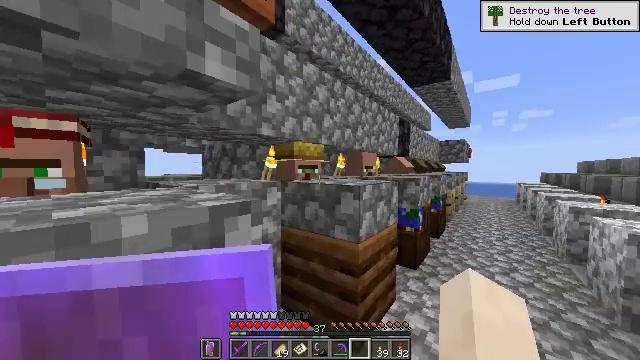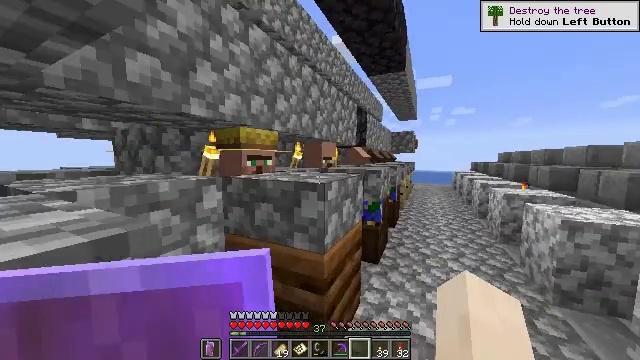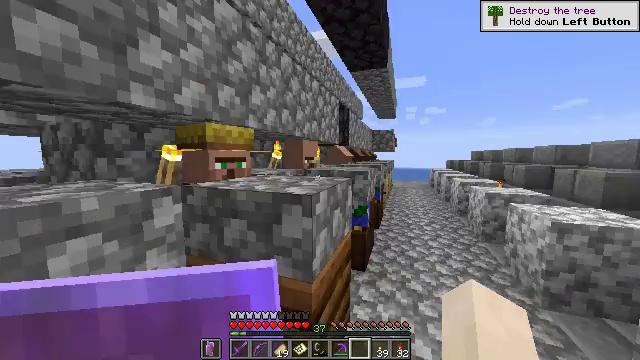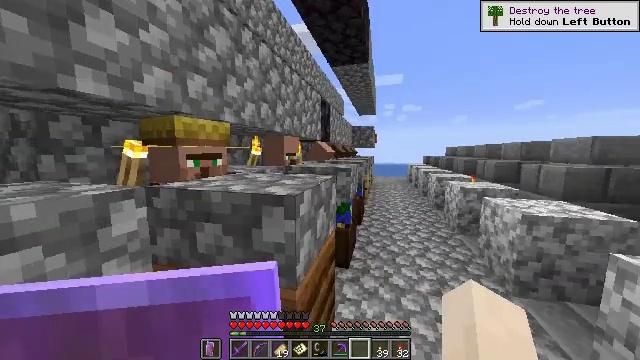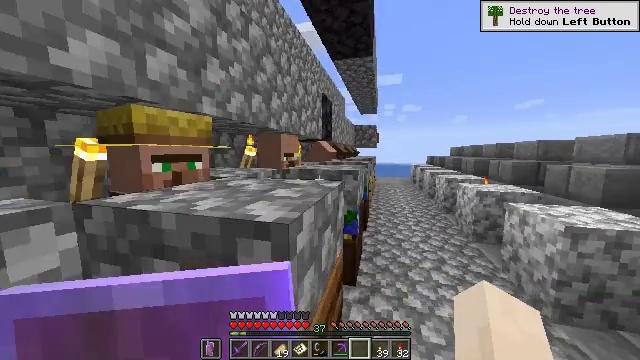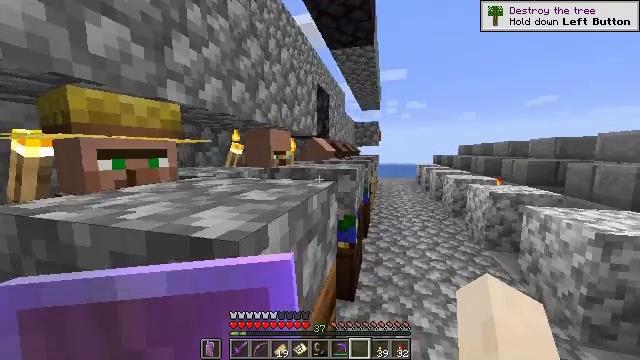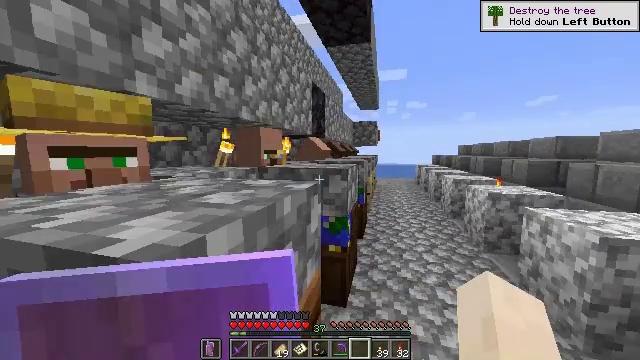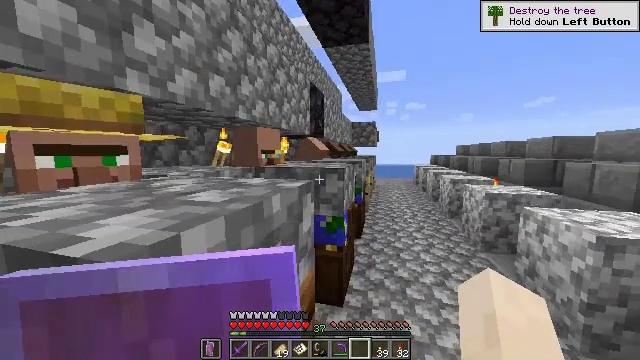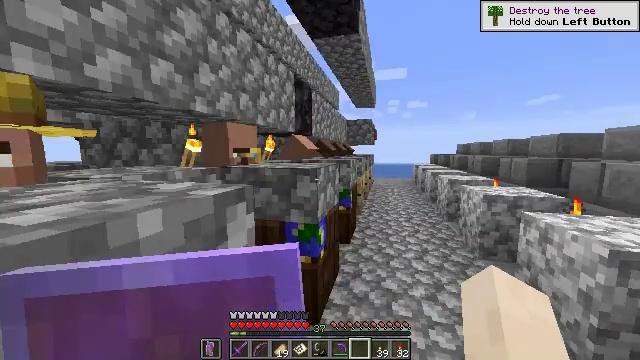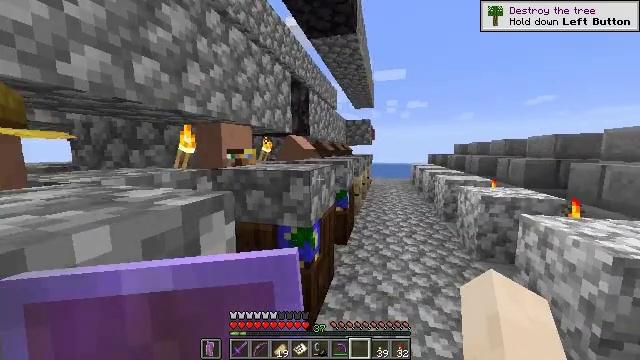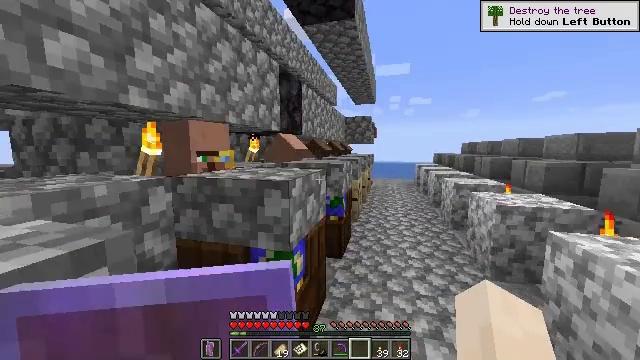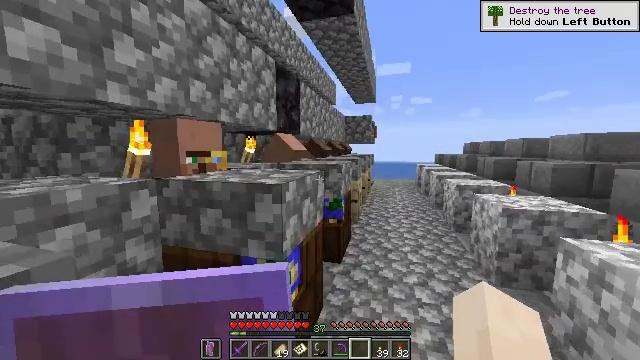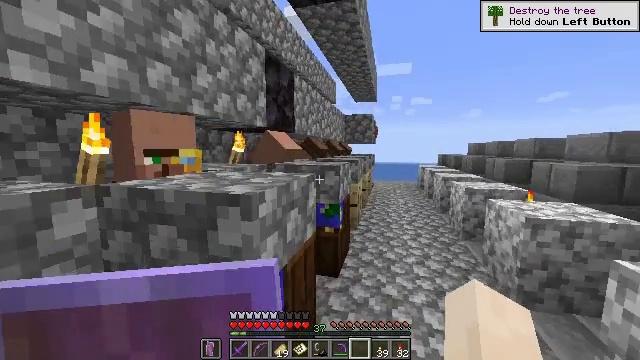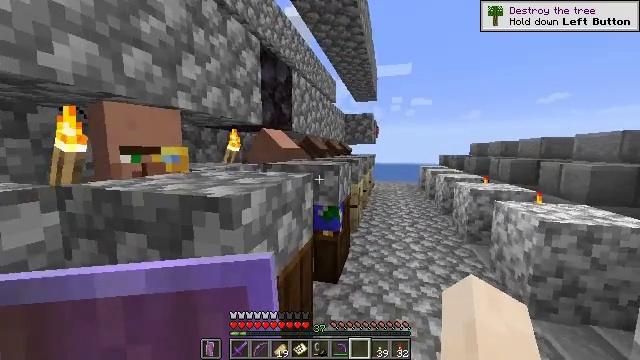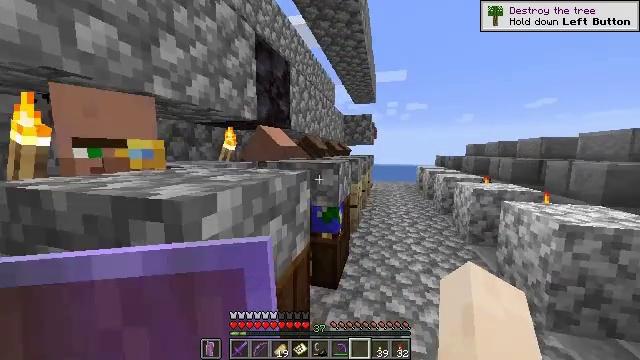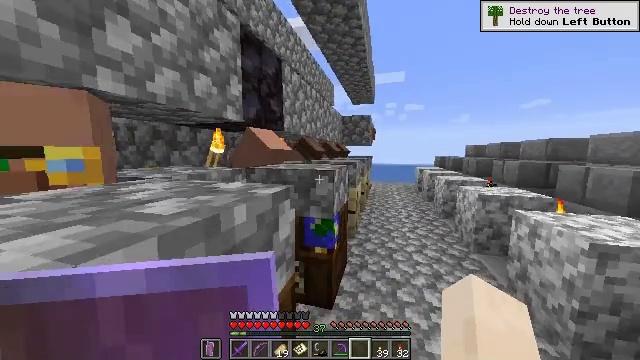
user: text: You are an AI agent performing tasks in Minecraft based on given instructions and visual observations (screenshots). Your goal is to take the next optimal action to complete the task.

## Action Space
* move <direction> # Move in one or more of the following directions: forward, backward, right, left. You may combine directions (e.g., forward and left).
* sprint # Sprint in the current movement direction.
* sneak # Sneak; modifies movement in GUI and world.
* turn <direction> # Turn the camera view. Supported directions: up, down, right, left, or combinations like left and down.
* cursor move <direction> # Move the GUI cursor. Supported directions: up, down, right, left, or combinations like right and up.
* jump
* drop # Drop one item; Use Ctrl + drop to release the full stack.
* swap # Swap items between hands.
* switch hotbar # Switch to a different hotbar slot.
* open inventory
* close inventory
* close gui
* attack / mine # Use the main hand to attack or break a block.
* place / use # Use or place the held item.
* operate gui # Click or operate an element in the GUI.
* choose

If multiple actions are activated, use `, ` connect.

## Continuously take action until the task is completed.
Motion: motion action
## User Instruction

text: Use paper and a compass to craft a map.
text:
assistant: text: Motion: move forward, sprint, turn right and down
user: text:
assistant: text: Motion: move forward, sprint, turn right
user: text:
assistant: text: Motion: move forward, sprint, turn right and down
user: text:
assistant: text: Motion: move forward, sprint
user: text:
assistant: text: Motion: move forward and move right, sprint
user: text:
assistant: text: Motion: move forward and move right, sprint
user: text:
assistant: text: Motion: move forward and move right, sprint
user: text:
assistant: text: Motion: move forward and move right, sprint
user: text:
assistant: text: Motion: move forward, sprint
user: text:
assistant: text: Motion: move forward, sprint
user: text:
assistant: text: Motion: move forward, sprint
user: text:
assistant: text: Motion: move forward, sprint
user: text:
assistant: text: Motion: move forward, sprint
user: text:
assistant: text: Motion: move forward, sprint
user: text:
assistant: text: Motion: move forward and move right, sprint
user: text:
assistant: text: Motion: move forward and move right, sprint
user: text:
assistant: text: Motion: move forward and move right, sprint
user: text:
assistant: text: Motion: move forward and move right, sprint
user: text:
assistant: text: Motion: move forward and move right, sprint, turn left
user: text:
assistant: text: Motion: move forward and move right, sprint, turn left
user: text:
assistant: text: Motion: move forward, sprint, turn left
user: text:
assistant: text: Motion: move forward, sprint, turn left
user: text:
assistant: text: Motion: move forward, sprint, turn left
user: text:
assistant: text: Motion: move forward, sprint
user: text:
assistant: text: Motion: move forward, sprint
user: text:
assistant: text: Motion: move forward, sprint
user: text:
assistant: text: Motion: move forward, sprint
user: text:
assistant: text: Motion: move forward, sprint
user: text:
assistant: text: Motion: move forward, sprint
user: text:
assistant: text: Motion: move forward and move right, sprint